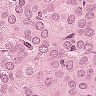
Metastatic tissue present: yes